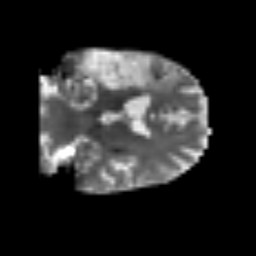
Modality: T2w
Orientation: coronal
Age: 56
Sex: male
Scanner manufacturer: siemens
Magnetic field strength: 3 T
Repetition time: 3.2 s
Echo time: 0.081 s